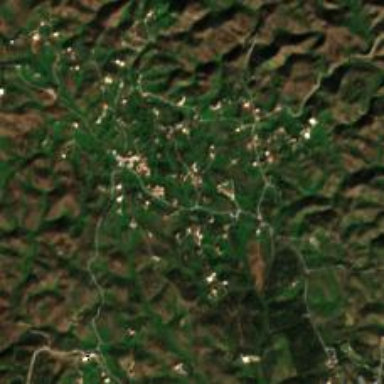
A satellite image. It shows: Small settlement known as hamlet.